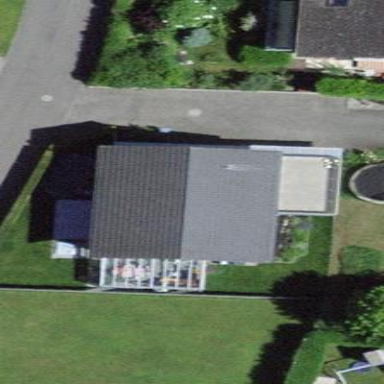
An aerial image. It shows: Residential building.